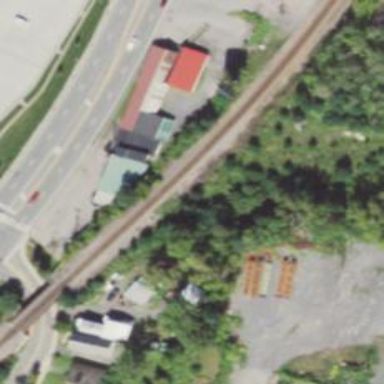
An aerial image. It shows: Abandoned railway.